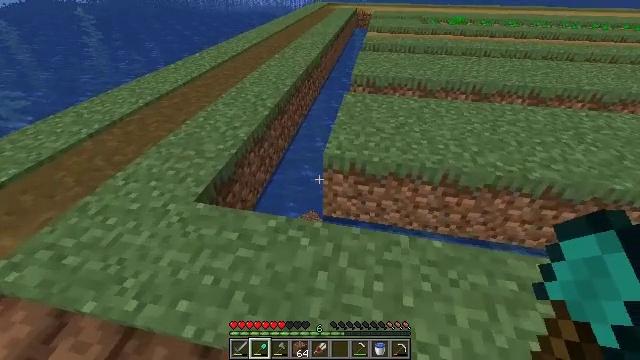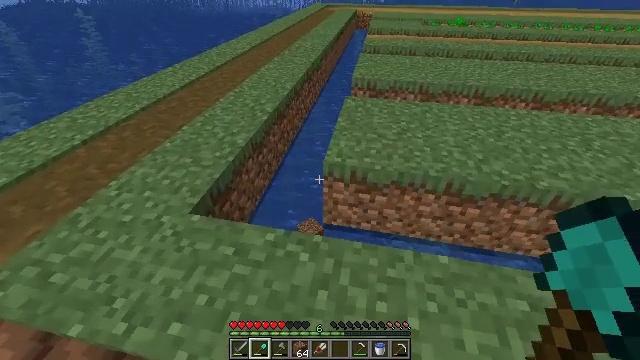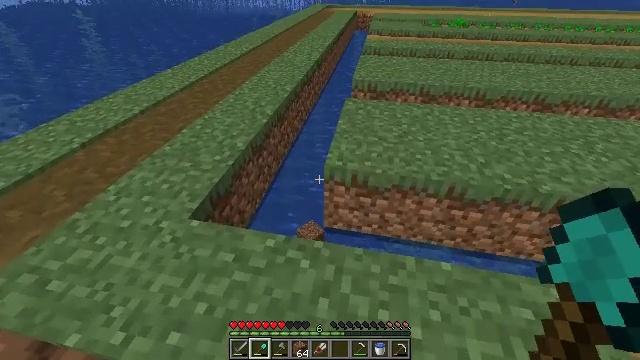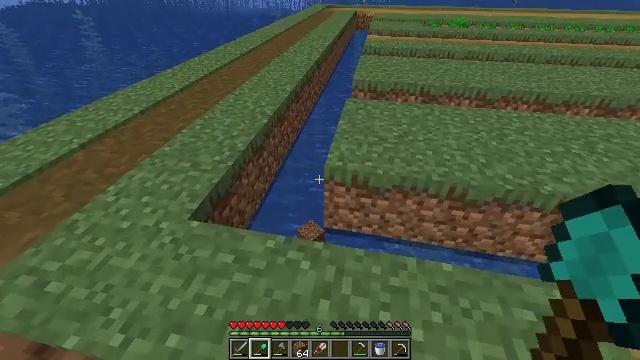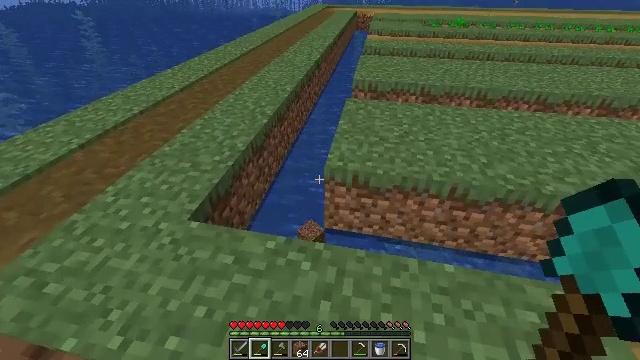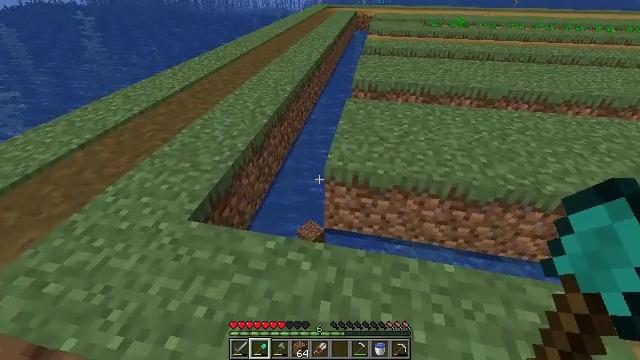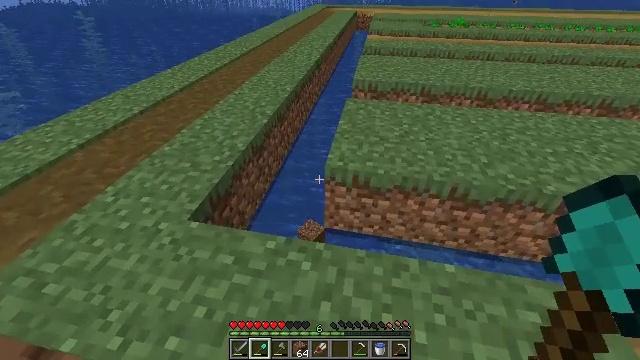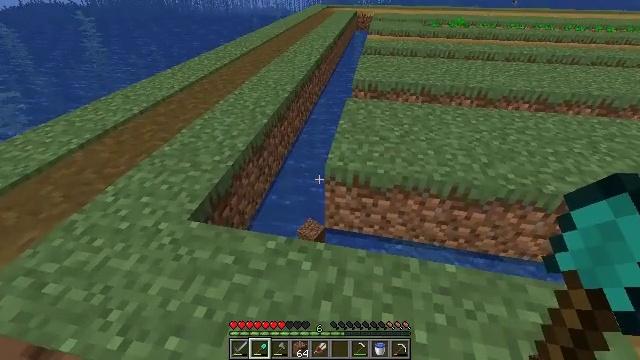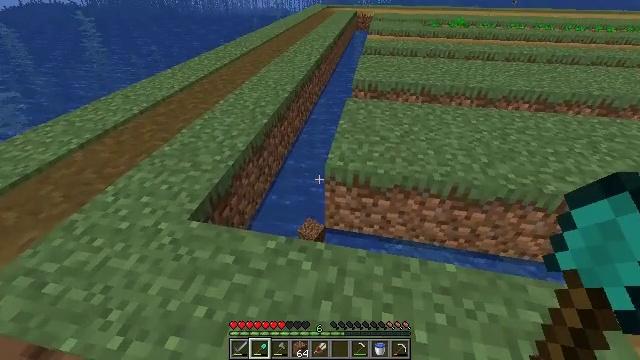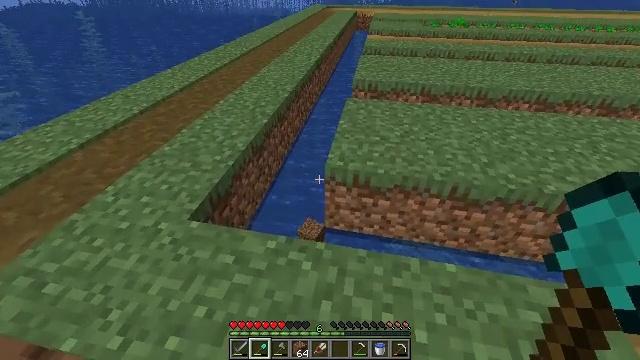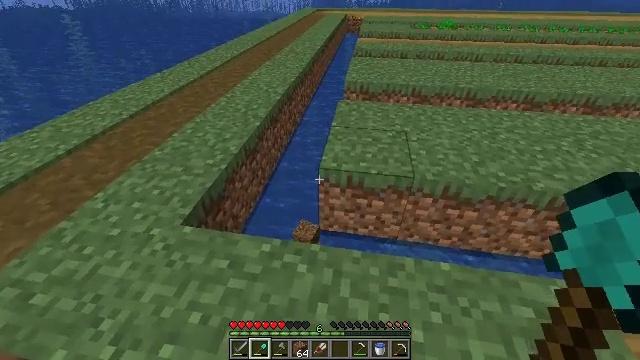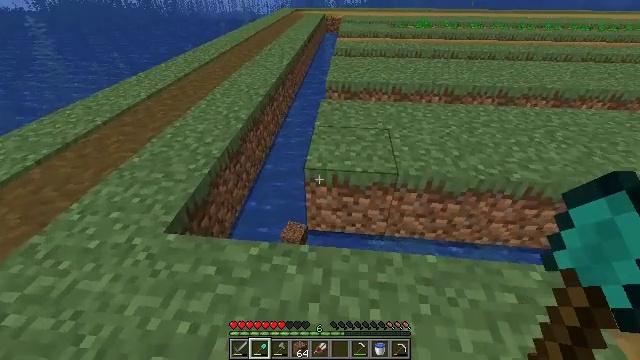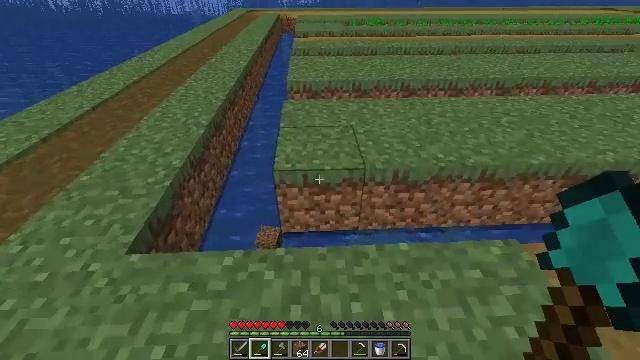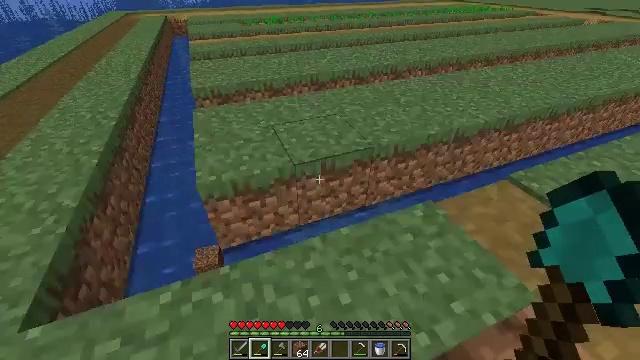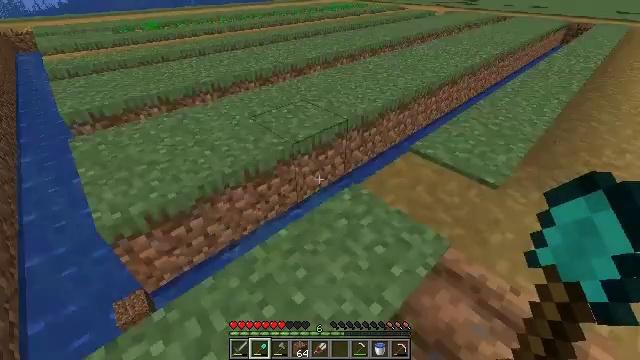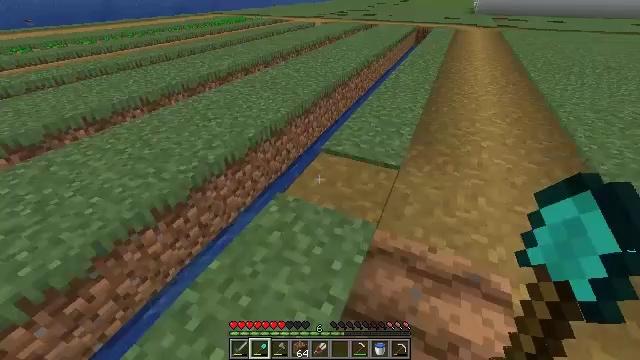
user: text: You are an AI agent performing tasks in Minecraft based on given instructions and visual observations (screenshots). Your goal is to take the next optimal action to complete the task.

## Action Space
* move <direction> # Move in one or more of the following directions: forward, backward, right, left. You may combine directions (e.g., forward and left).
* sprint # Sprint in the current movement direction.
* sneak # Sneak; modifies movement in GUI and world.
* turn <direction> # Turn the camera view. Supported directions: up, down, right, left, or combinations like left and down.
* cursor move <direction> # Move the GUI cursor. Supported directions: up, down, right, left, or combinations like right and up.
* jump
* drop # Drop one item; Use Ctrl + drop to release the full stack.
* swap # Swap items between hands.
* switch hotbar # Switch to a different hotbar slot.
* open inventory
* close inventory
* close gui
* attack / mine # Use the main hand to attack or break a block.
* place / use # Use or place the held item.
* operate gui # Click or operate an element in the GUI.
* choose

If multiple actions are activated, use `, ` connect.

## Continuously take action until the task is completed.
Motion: motion action
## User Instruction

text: Mine the grass path to create a new path.
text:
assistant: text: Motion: no_op
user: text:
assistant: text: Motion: no_op
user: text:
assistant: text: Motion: no_op
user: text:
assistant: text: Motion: no_op
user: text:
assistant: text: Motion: no_op
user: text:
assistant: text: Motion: no_op
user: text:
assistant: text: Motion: no_op
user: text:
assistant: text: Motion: no_op
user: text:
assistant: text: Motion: no_op
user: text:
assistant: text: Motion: turn right
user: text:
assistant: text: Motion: turn right
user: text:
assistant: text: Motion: turn right
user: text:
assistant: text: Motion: turn right
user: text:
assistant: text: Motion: turn right
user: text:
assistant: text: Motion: turn right and up
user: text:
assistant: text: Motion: turn right and up
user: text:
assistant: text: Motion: turn right and up
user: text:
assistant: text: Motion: move right, turn right
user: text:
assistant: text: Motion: move right
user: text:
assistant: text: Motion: move forward and move right
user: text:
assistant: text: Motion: move forward and move right
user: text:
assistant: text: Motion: move forward and move right
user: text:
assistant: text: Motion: move forward and move right
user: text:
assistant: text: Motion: move forward and move right, turn left
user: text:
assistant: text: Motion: move forward and move right
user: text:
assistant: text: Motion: move forward
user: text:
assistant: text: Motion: no_op
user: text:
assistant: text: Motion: no_op
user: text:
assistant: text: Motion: no_op
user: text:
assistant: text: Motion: turn right and up